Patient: sex M, age 73
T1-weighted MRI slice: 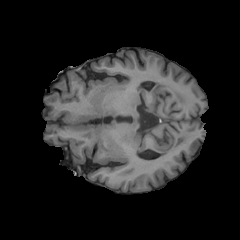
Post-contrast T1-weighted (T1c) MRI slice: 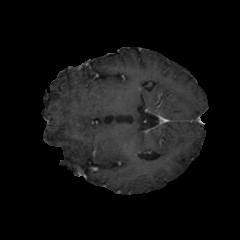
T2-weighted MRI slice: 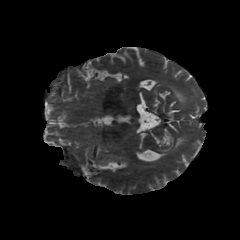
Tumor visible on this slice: yes
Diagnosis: Glioblastoma, IDH-wildtype
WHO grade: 4